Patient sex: F
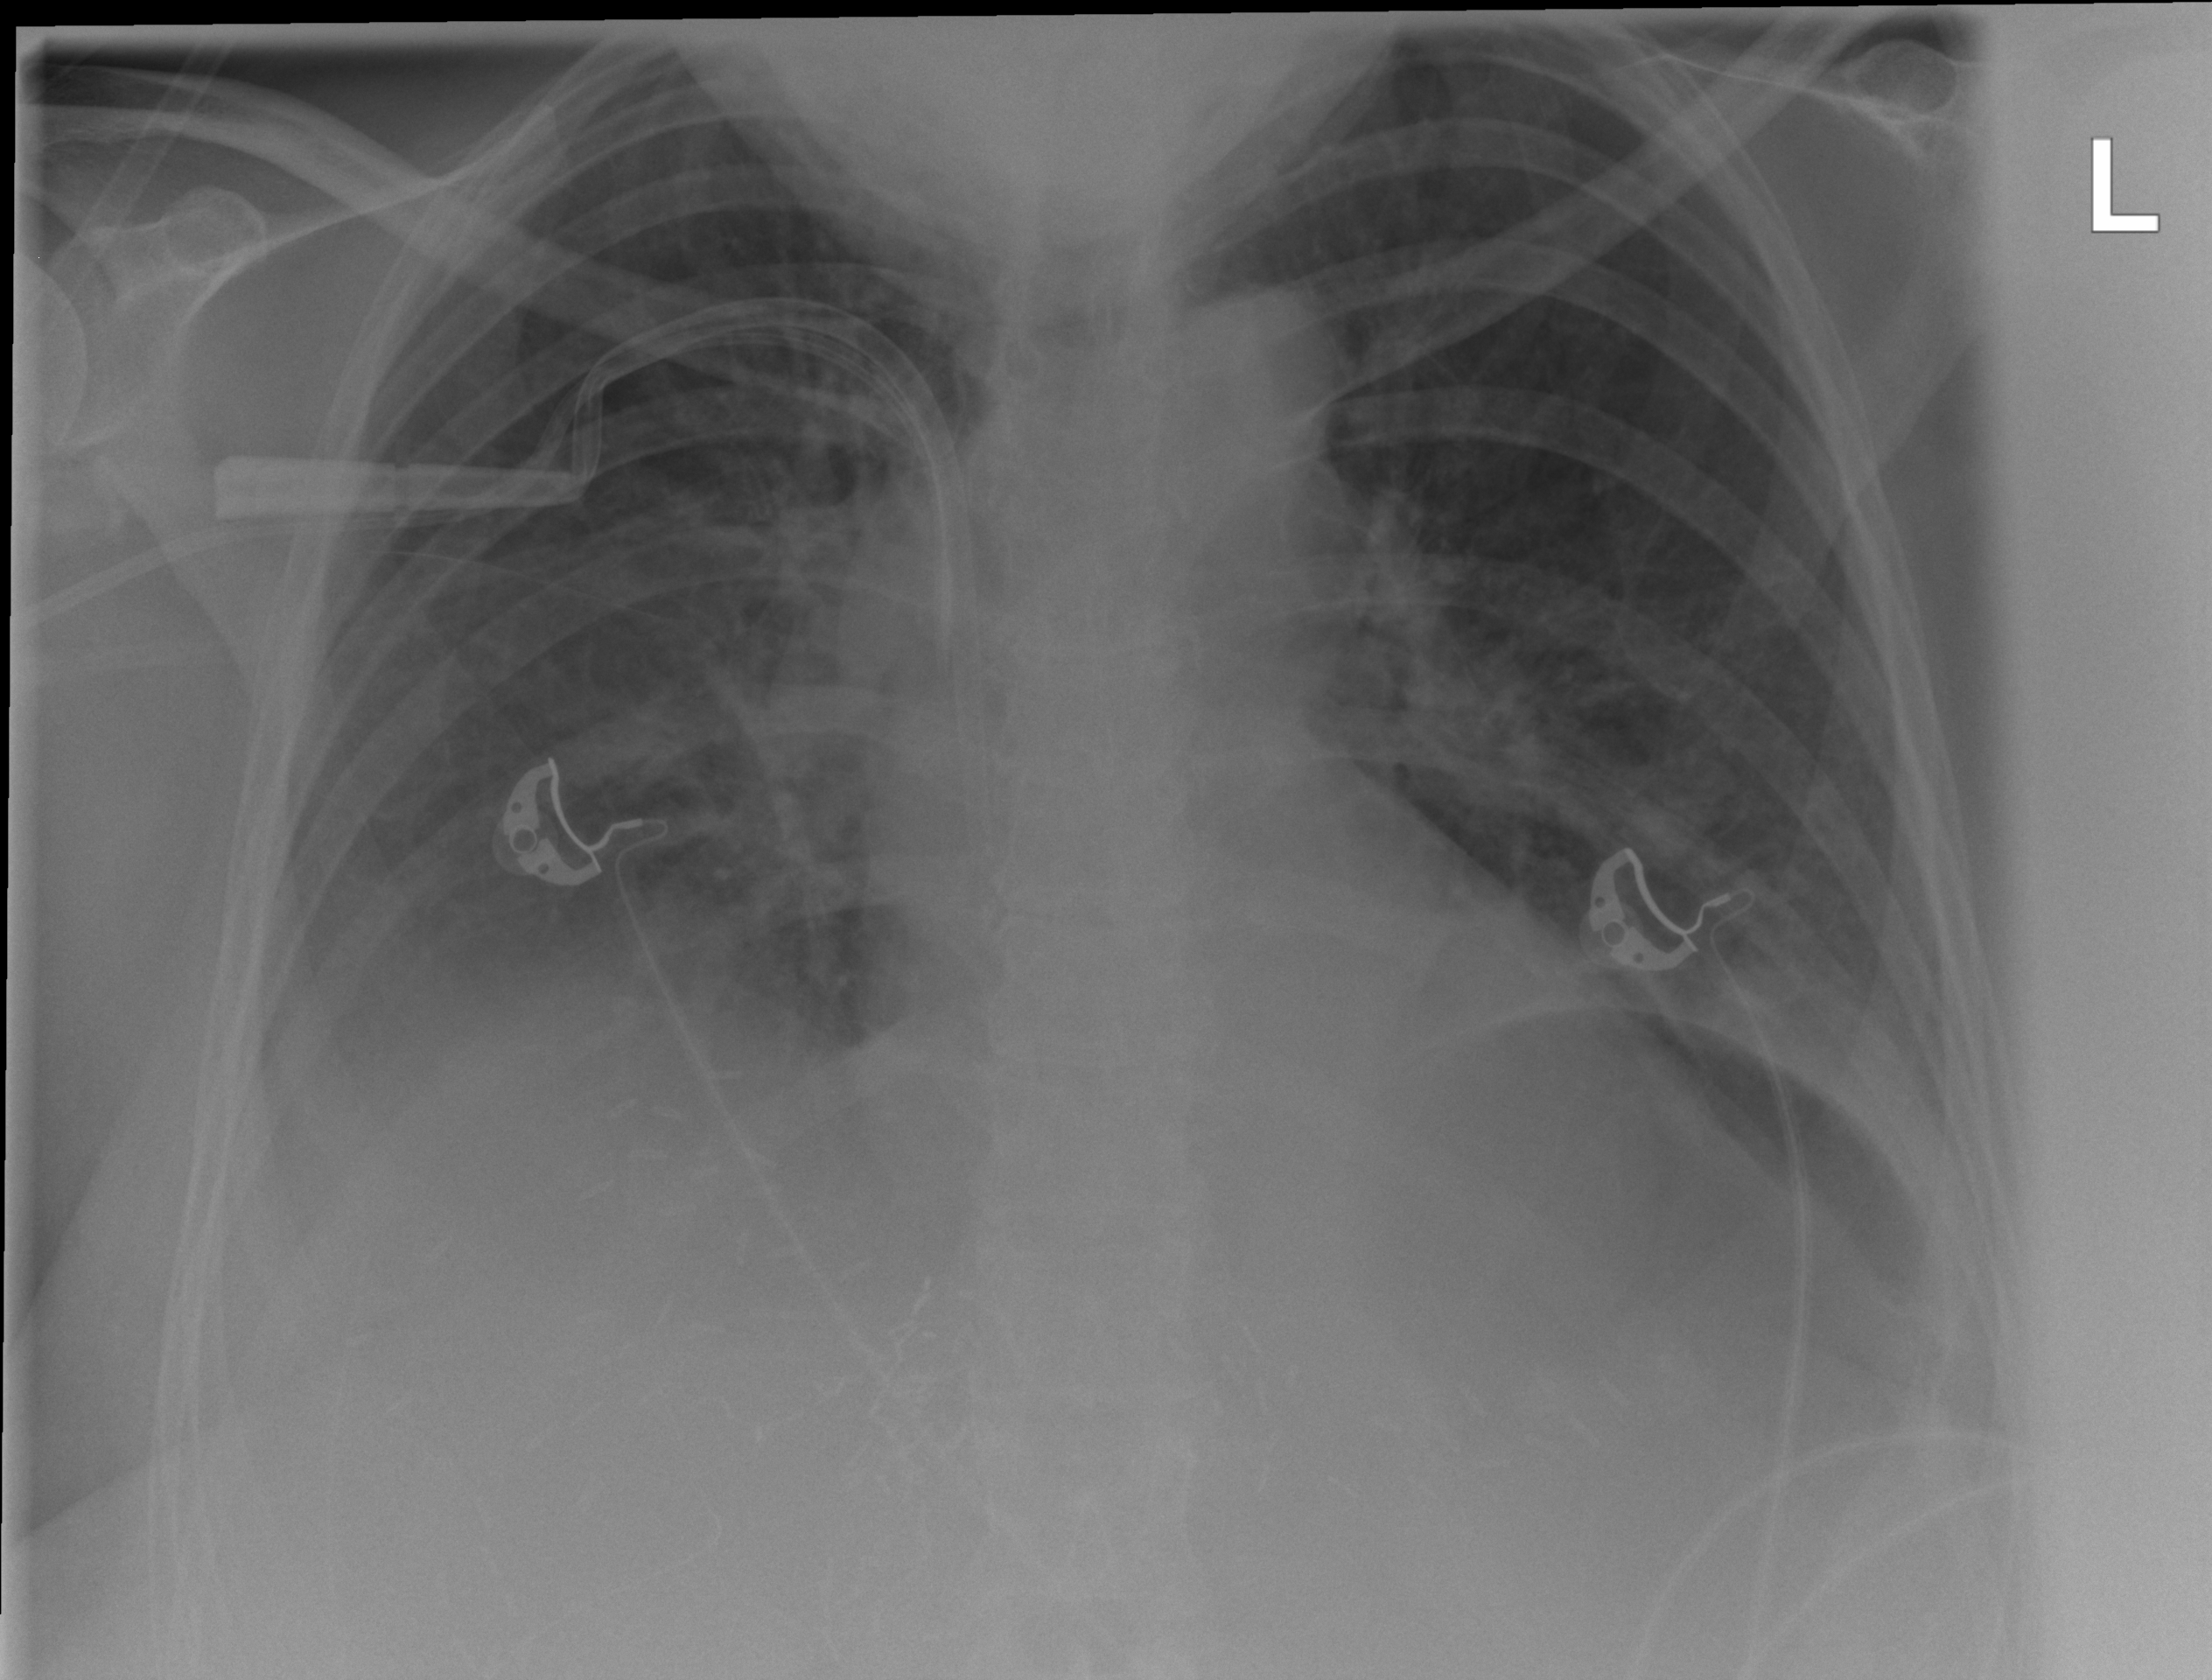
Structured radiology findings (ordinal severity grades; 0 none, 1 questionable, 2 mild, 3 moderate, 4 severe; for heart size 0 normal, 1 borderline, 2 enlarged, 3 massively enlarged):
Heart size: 1
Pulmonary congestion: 0
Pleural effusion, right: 2
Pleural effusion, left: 1
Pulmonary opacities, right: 0
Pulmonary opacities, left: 0
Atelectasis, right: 3
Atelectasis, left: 2